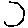
Label: hexagon